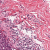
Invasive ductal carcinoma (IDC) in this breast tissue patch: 0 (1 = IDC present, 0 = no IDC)